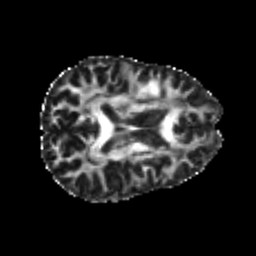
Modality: FA
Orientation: axial
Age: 22
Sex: female
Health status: healthy
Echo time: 0.074 s